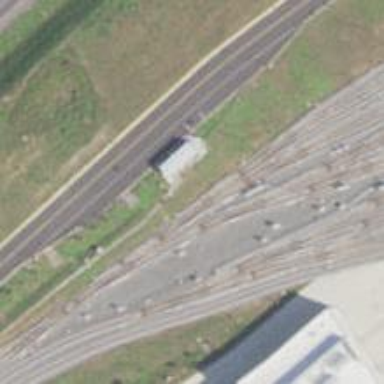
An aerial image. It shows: Electrified rail in service yard.